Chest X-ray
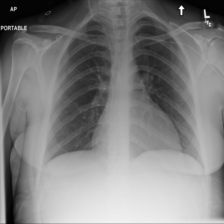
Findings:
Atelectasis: negative
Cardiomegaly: negative
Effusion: negative
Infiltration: negative
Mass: negative
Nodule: negative
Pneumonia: negative
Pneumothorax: negative
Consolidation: negative
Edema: negative
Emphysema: negative
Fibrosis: negative
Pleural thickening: negative
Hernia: negative